Brain MRI, t1w sequence, axial 2D slice.
Patient: age 3, sex F, weight 95 kg, height 1.95 m
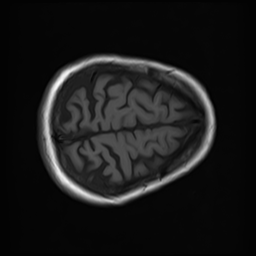